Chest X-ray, PA view. Patient: 65 years old, sex F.
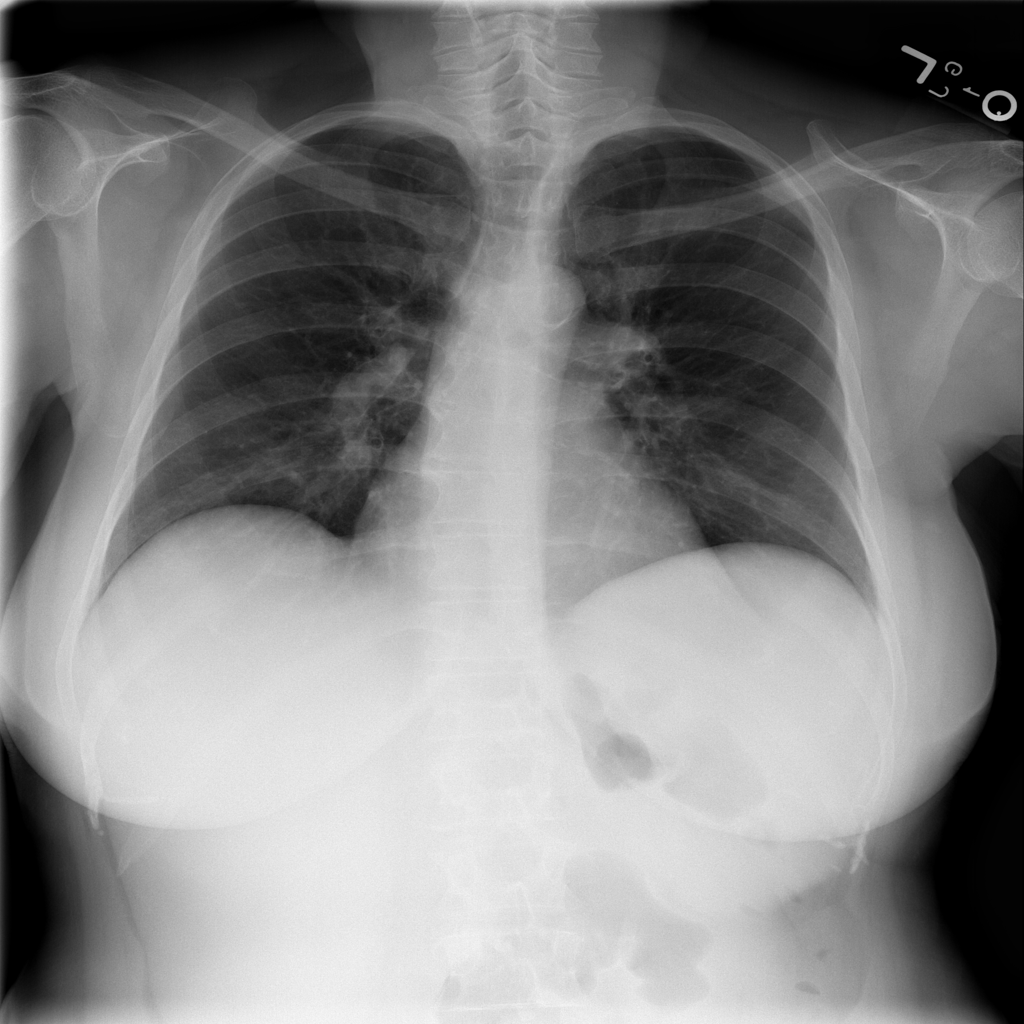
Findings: No Finding